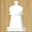
Piece: wK